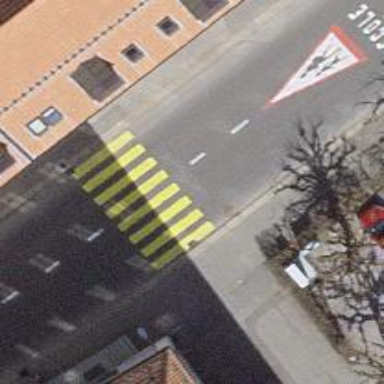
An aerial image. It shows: Pedestrian road.